Question:
I need a JavaScript/HTML5 Library to achieve the following requirement [as per another data attribute.]
I look though lot of libraries but coundnt not achieve this , any ideas on directly or indirectly achieve this ?
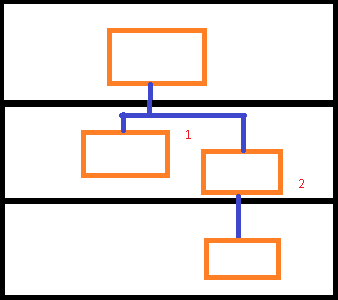
Answer: You have two options:
1. You create two item templates, the first one must have an extra space at the bottom. And Items should be aligned to bottom, so it would create affect that your first item raised inside of row.
2. You need to create explicit collection of rows and set their minimal height. And then align every item vertically.
In general I consider it is wasting of screen space. You can achieve the same affect by colors, border width, shadows etc without wasting pressures screen space. It looks like you are trying to mimic paper org chart in your application and it is wrong from my perspective.